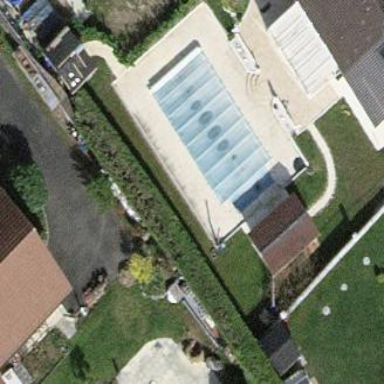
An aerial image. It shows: Swimming pool located in leisure land.